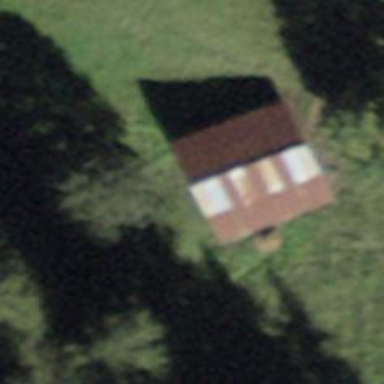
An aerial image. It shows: Barn.